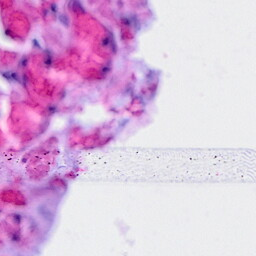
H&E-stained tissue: Ovarian